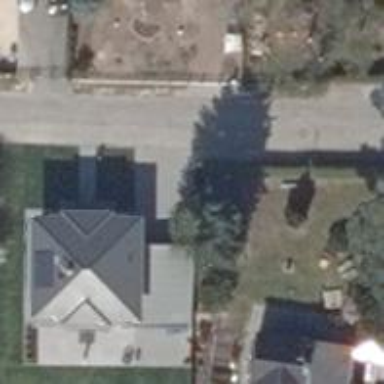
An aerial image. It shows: Driveway.